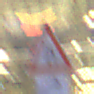
Verkehrszeichen: EinseitigVerengteFahrbahnRechts
Zusatzzeichen unten: RichtungsangabeDurchPfeile5
Umgebung: Outdoor, Urban
Tageszeit: Night
Wetter: PartlyCloudy
Licht: Artificial
Jahreszeit: NotSpecified
Kontrast: HighContrast